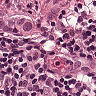
Metastatic tissue present: yes